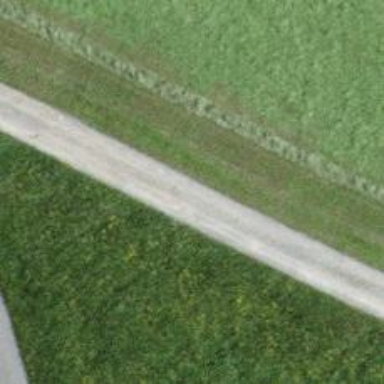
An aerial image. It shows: Unclassified road with gravel surface.